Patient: sex M, age 65
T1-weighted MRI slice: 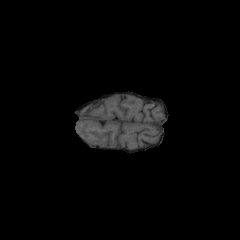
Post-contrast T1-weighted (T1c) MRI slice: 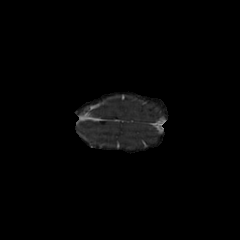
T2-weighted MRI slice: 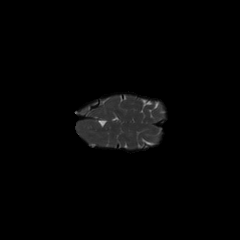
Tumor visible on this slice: no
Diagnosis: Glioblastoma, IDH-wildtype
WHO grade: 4